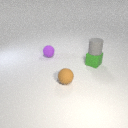
small green rubber cube below small gray rubber cylinder